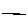
Label: line